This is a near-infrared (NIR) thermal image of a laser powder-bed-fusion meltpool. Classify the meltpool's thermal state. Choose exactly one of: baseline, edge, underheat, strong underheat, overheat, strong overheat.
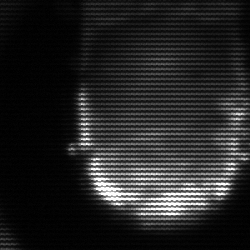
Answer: baseline